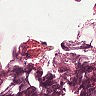
Metastatic tissue present: no